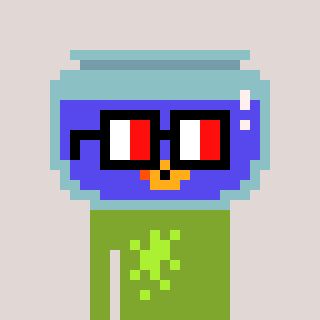
a pixel art character with square glasses with black frames and red eyes, a goldfish-shaped head and a slimegreen-colored body on a warm background